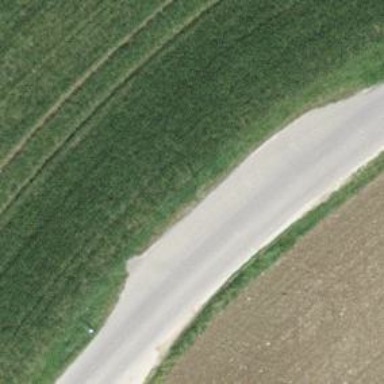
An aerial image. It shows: Passing place on the road.